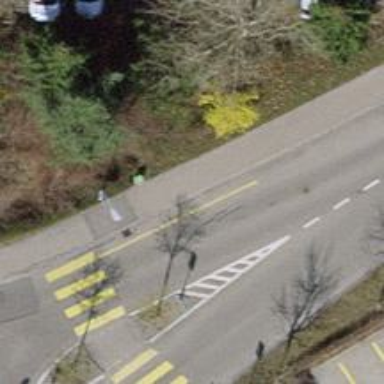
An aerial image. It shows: Bus stop with platform for public transport.